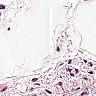
Metastatic tissue present: no